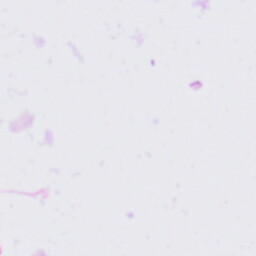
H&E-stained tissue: Tonsil